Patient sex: M
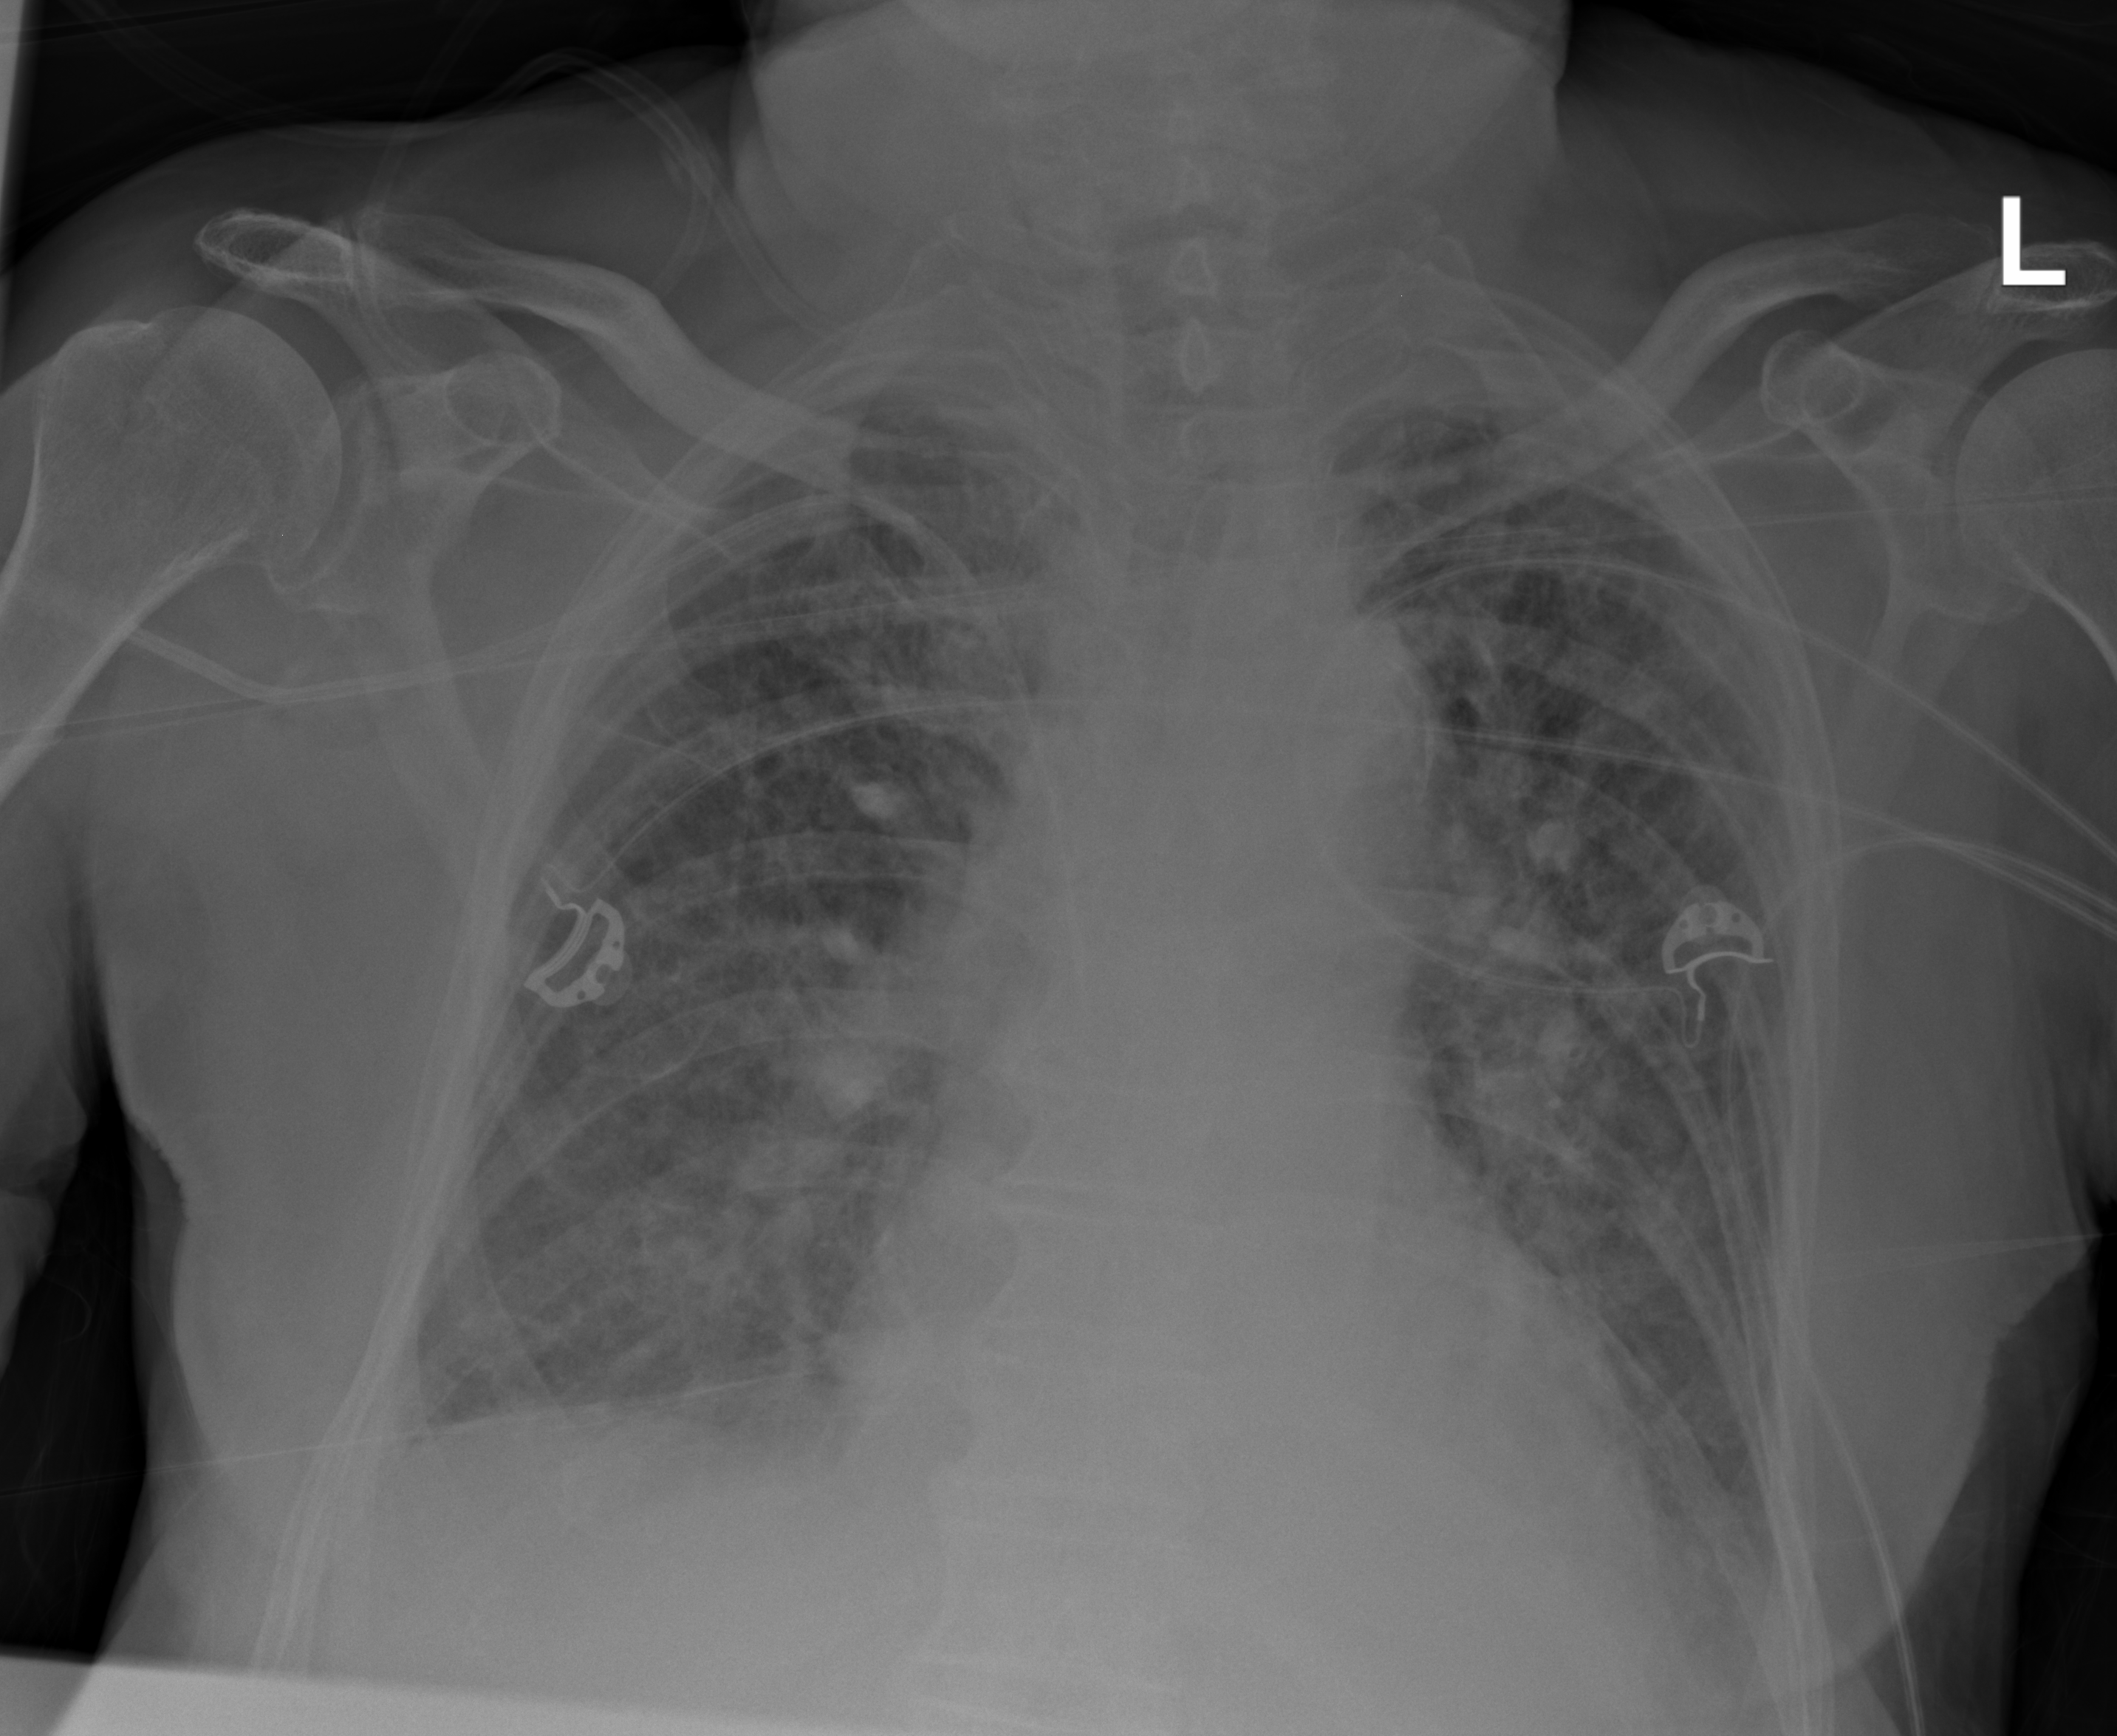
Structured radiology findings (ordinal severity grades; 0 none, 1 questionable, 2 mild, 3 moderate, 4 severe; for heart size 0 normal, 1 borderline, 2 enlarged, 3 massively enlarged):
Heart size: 0
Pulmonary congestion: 3
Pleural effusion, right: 2
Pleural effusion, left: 2
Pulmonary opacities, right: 0
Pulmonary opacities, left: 0
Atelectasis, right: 2
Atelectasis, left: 2